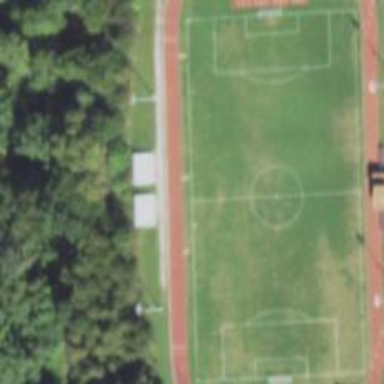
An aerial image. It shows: Soccer pitch for outdoor sports and leisure activities.